Acute ischemic stroke brain MRI, CoRegistered space, volume 128x128x25, slice 11 of 25.
ADC (apparent diffusion coefficient): 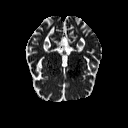
Tmax (time-to-maximum): 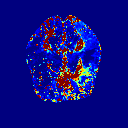
MTT (mean transit time): 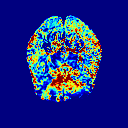
rCBF (relative cerebral blood flow): 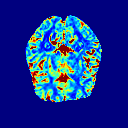
rCBV (relative cerebral blood volume): 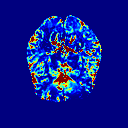
TTP (time-to-peak): 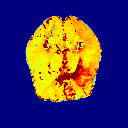
Final infarct lesion volume (90-day follow-up ground truth): 194 voxels